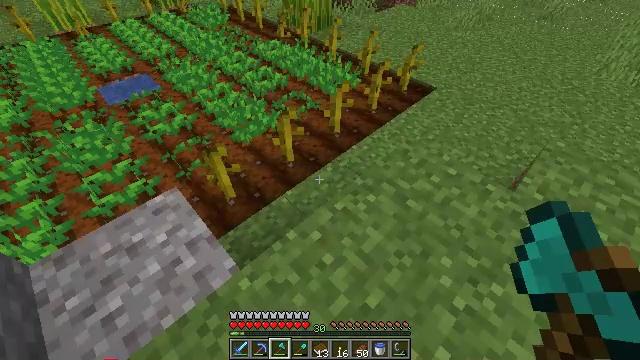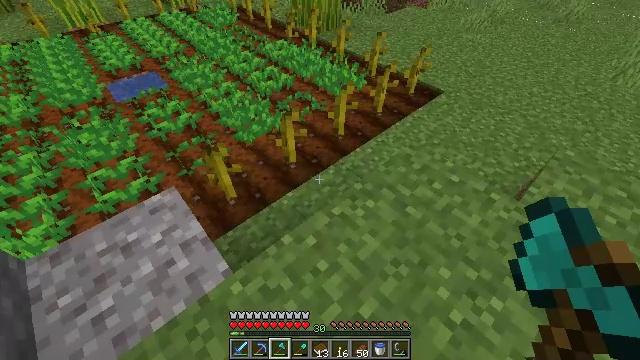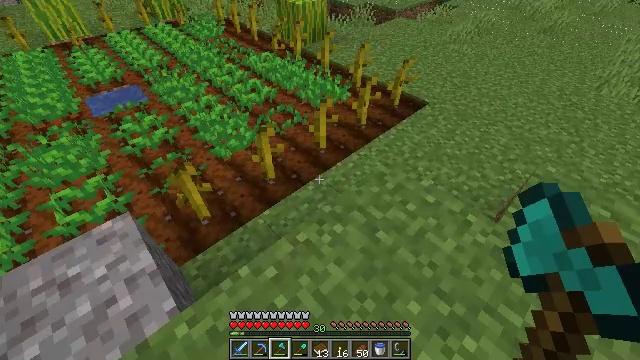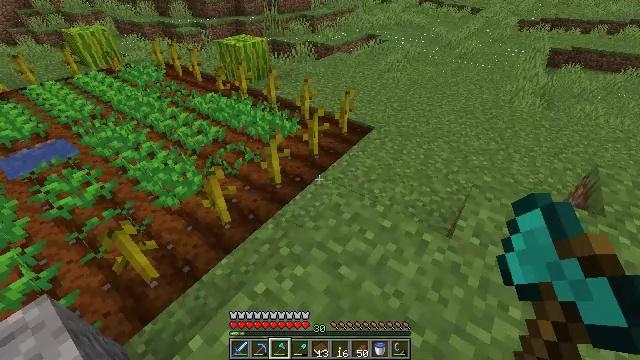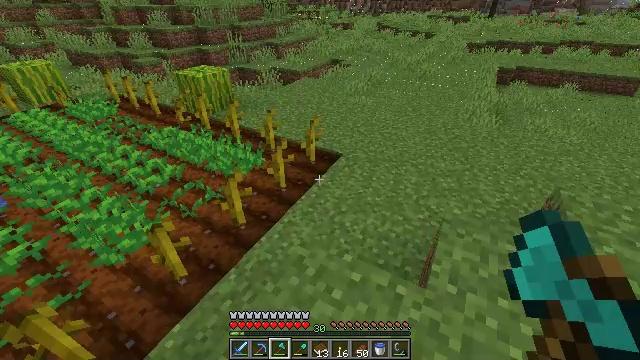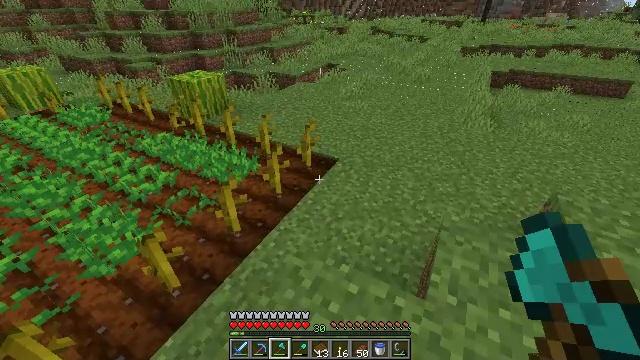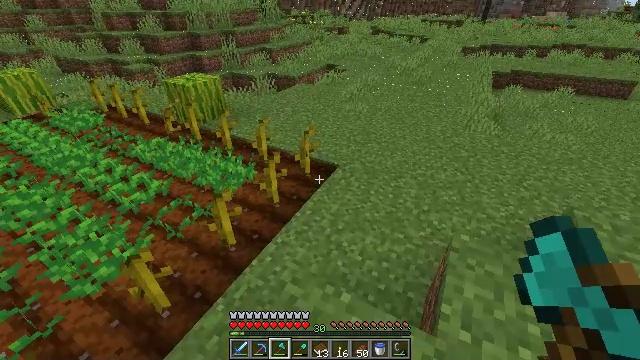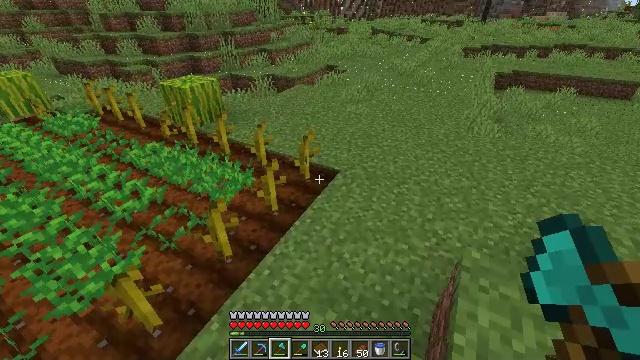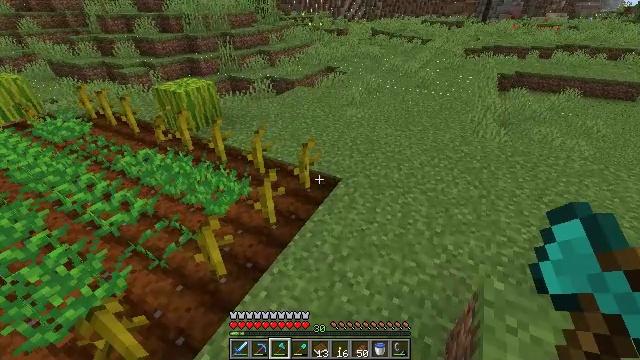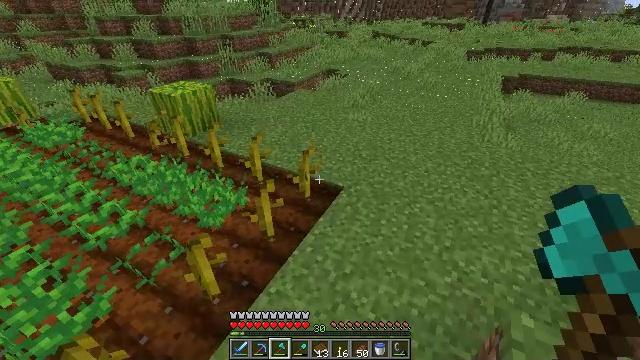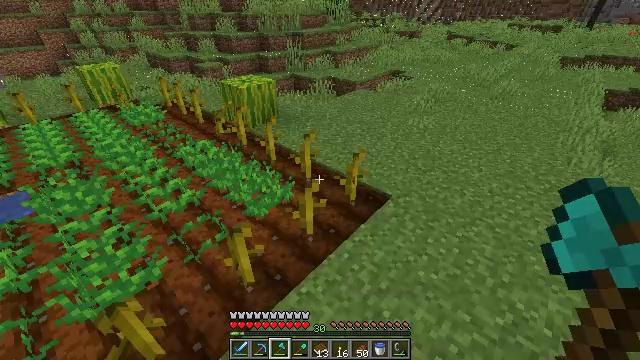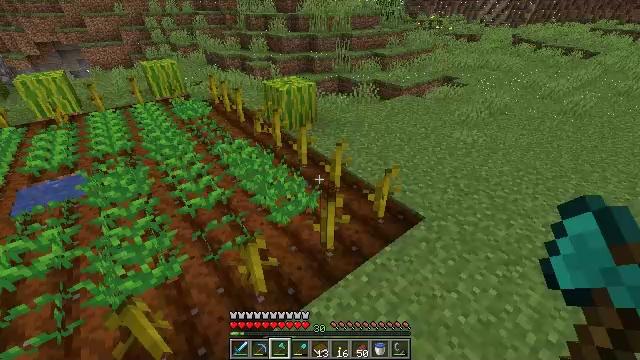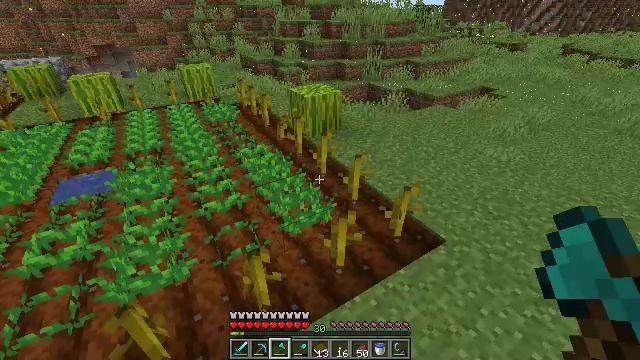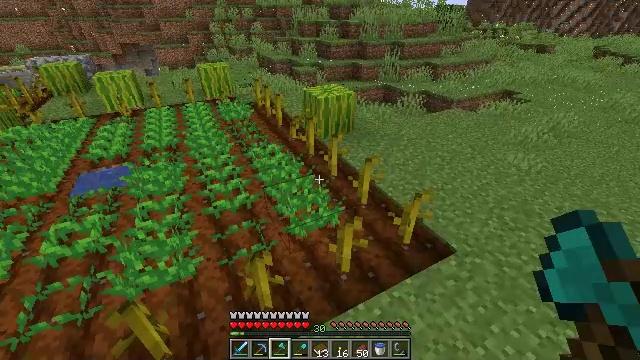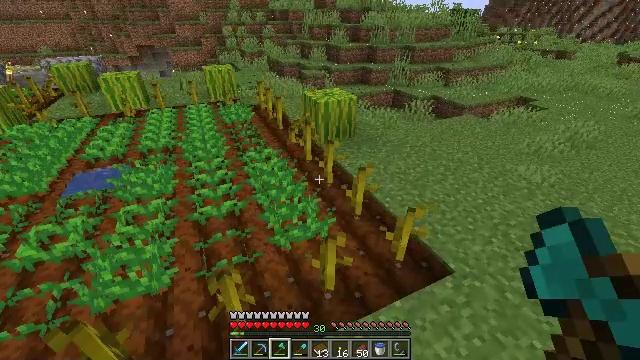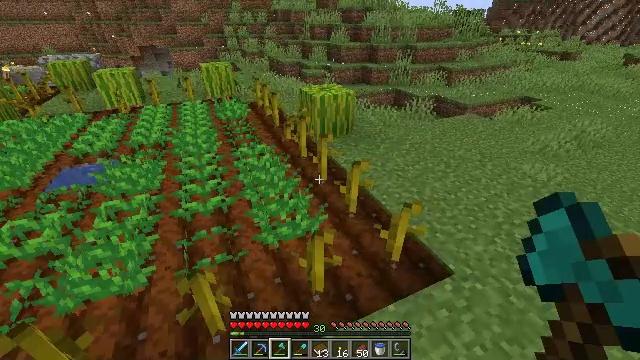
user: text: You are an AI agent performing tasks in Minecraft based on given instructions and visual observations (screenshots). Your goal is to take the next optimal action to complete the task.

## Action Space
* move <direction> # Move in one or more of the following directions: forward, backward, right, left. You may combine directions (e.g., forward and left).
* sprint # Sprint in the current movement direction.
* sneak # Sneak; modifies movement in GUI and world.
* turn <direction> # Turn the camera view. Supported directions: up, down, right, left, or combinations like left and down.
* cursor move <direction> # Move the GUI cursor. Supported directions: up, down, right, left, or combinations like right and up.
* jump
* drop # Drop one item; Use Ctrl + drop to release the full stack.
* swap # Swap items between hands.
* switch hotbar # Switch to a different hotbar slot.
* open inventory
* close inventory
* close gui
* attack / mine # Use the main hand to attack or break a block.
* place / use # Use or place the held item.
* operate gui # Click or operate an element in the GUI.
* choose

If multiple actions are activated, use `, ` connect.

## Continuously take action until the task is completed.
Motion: motion action
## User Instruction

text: Harvest melon from the farm.
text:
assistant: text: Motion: move forward and move right, turn left
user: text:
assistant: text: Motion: move forward and move right, turn right and up
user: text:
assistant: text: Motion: move forward and move right, turn right and up
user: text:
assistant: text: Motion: move forward, turn right and up
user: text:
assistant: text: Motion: move forward
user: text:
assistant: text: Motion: move forward
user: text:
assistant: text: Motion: move forward
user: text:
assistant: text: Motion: move forward
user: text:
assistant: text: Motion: move forward
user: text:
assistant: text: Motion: move forward and move right, turn left
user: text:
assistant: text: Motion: move forward and move right, turn left
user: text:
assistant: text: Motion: move forward and move right, turn left and up
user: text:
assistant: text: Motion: move forward and move right, turn left
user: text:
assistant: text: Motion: move forward and move right, turn left
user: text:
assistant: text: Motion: move forward
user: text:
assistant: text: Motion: move forward, turn left and up
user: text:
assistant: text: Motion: move forward, sprint
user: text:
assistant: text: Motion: move forward, sprint
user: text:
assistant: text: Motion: move forward, sprint, turn up
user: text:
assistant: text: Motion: move forward, sprint
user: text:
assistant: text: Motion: move forward, sprint
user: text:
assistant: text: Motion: move forward and move right, sprint
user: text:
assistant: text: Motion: move forward and move right, sprint
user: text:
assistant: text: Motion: move forward and move right, sprint, turn left
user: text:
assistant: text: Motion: move forward, sprint, turn left
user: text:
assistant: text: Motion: move forward, sprint, turn left
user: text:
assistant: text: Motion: move forward, sprint
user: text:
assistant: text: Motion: move forward, sprint
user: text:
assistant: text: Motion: move forward, sprint
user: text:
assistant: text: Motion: move forward, sprint